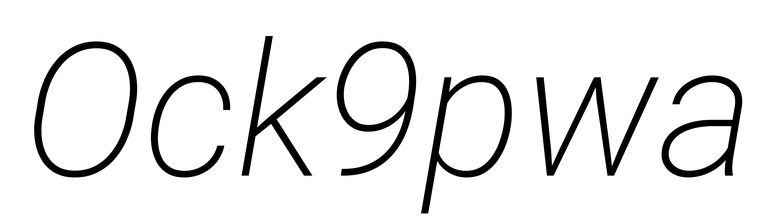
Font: Roboto-Italic_ExtraLight_Italic